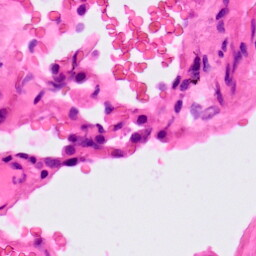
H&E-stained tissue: Lung